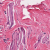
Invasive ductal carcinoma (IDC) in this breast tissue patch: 0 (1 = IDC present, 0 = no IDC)